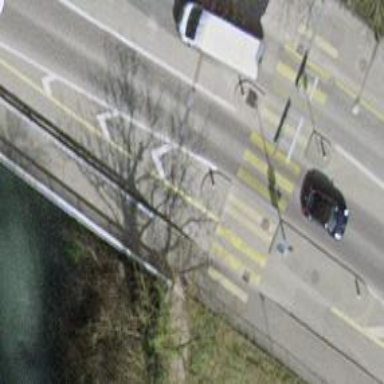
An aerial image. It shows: Marked zebra crossing.